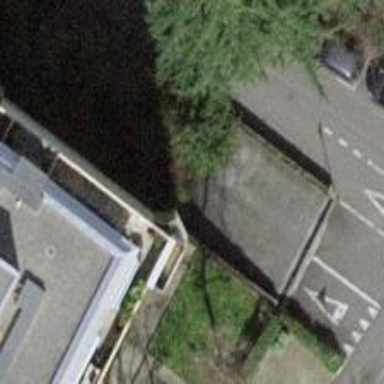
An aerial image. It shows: Driveway tunnel.